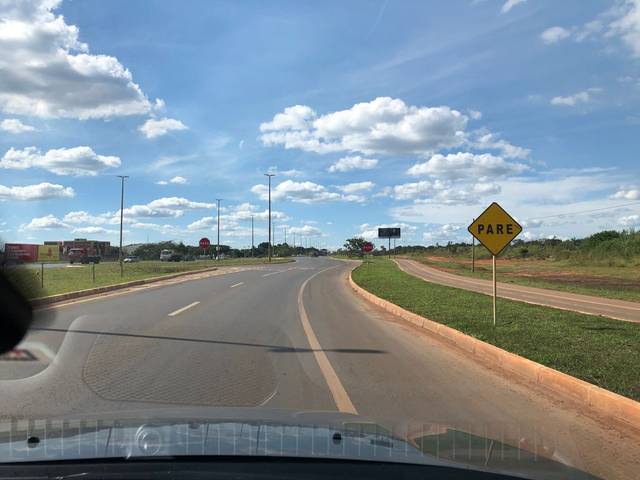
Region: Brazil
Coordinates: -15.801, -48.001